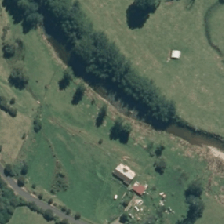
Land cover: deciduous_hardwood